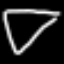
Label: diamond